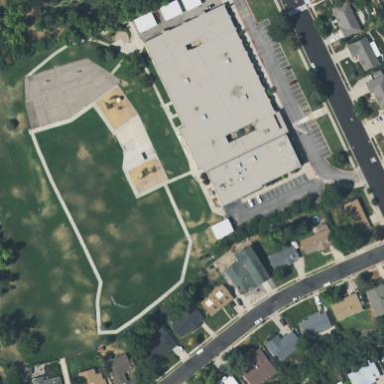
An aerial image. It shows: School.